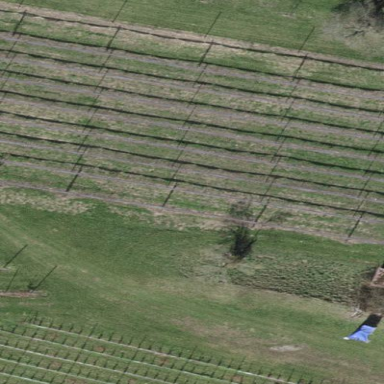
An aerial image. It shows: Orchard.